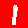
Digit: 1